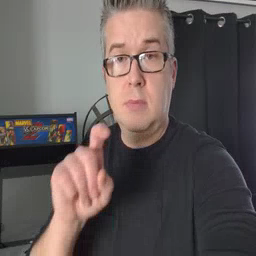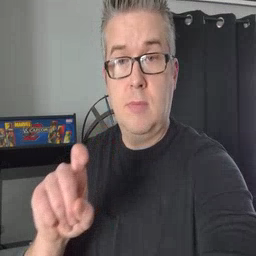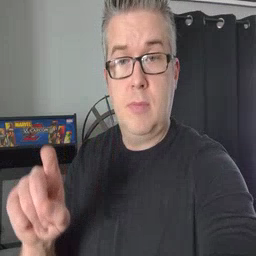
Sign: closet